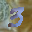
Label: 3